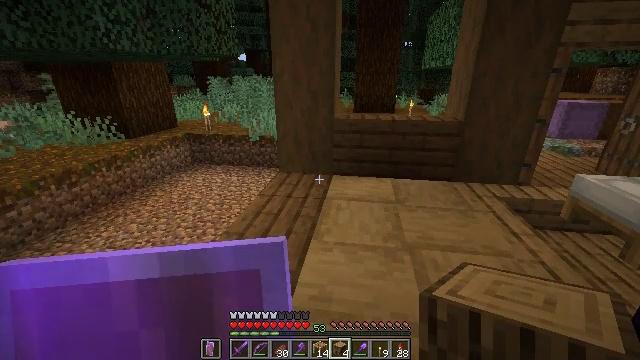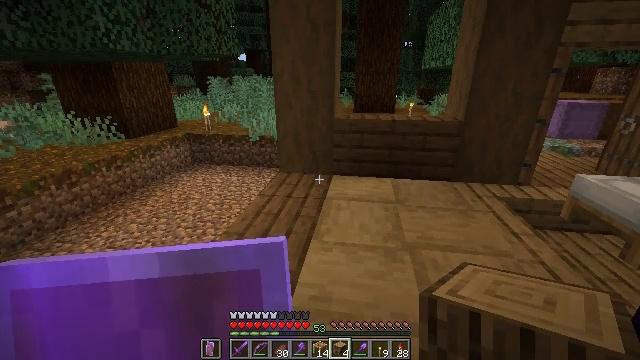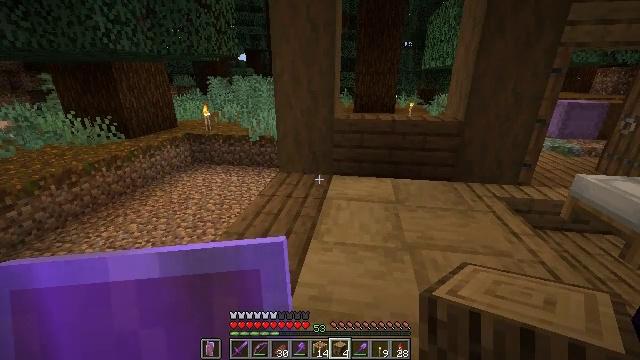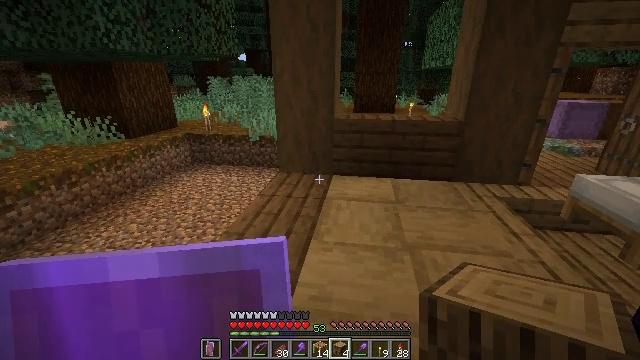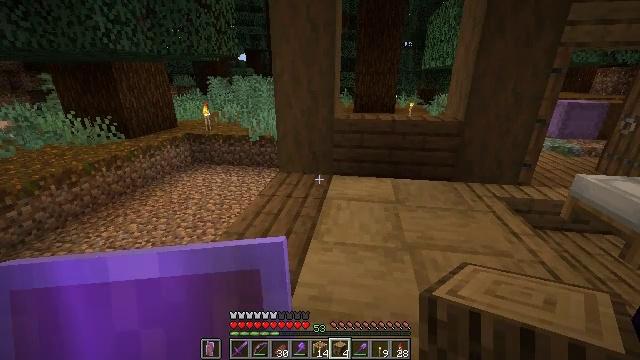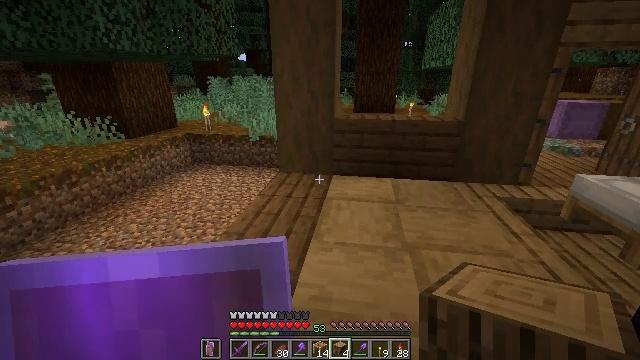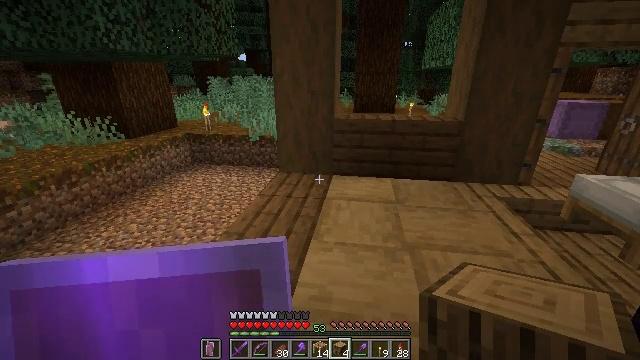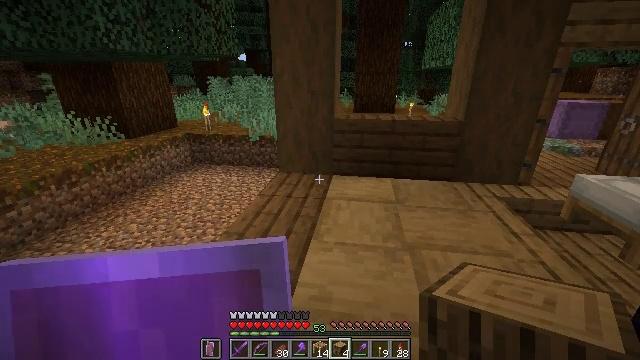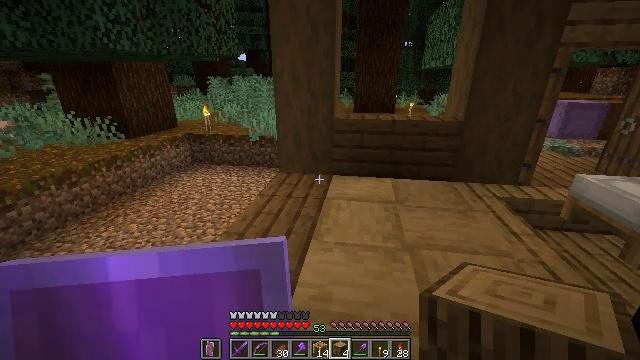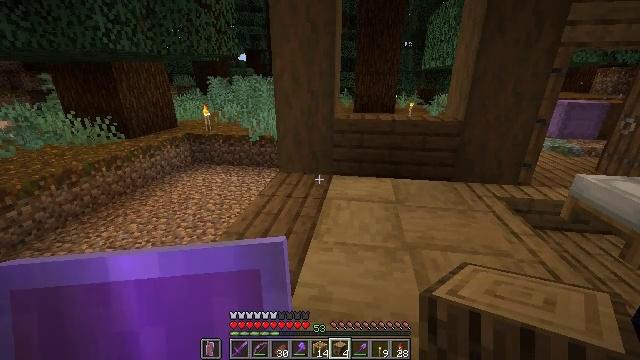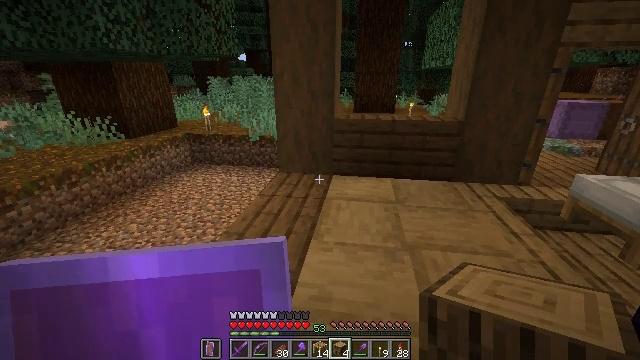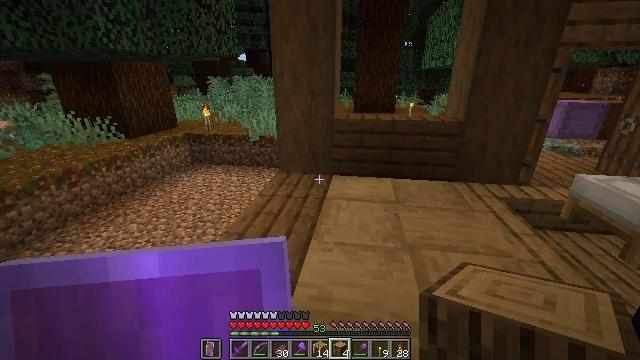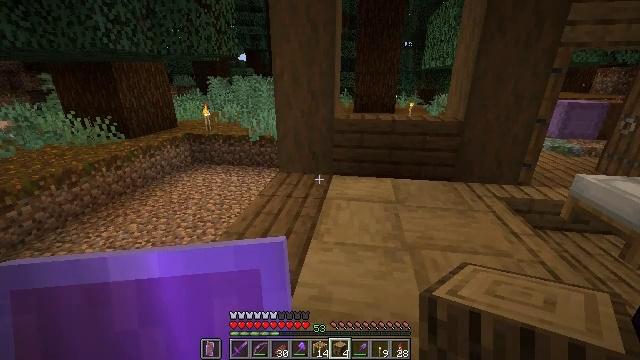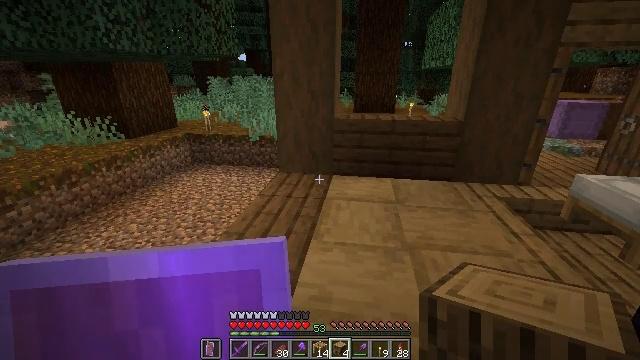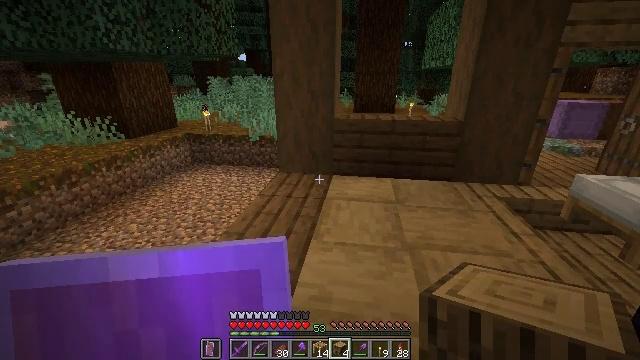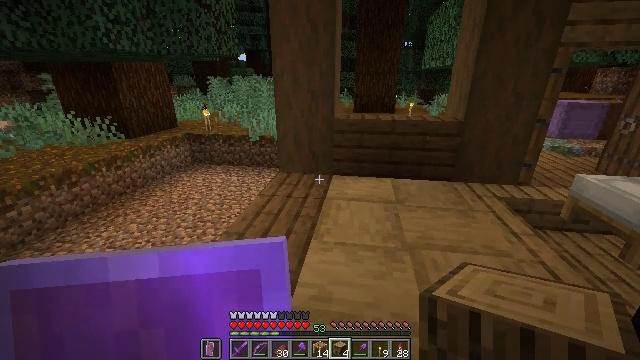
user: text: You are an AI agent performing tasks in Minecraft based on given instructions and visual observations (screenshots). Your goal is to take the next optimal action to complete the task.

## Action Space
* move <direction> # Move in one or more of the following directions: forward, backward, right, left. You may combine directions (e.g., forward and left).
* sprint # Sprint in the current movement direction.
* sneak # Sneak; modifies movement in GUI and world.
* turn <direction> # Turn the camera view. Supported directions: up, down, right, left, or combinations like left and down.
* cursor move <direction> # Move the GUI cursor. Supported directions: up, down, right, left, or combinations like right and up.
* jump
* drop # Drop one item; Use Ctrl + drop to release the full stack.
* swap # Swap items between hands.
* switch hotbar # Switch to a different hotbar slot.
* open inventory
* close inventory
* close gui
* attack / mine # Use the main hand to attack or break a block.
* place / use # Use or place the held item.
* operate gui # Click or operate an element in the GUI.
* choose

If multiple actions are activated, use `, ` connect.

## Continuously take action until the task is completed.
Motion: motion action
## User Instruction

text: Attack the stripped oak log to collect it.
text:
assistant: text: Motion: no_op
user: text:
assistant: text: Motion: no_op
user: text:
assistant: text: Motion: no_op
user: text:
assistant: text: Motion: no_op
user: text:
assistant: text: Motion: no_op
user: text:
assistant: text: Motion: no_op
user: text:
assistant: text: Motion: no_op
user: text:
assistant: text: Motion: no_op
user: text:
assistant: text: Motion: no_op
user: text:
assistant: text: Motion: no_op
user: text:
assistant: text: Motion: no_op
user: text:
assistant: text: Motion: no_op
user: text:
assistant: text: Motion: no_op
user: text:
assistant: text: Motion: no_op
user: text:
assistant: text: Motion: no_op
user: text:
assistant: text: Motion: no_op
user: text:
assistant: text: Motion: no_op
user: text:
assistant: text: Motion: no_op
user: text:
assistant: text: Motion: no_op
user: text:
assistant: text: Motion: no_op
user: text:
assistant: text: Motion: no_op
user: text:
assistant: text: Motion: no_op
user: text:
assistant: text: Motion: no_op
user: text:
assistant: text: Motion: no_op
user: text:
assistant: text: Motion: no_op
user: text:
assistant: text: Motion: no_op
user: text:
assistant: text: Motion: no_op
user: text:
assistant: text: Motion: turn right
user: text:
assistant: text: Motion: turn right
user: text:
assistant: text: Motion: turn right